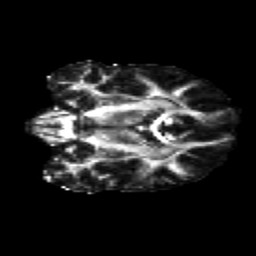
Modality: FA
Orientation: coronal
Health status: healthy
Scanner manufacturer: siemens
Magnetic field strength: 3 T
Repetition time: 12 s
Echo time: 0.092 s